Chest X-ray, AP view. Patient: 26 years old, sex F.
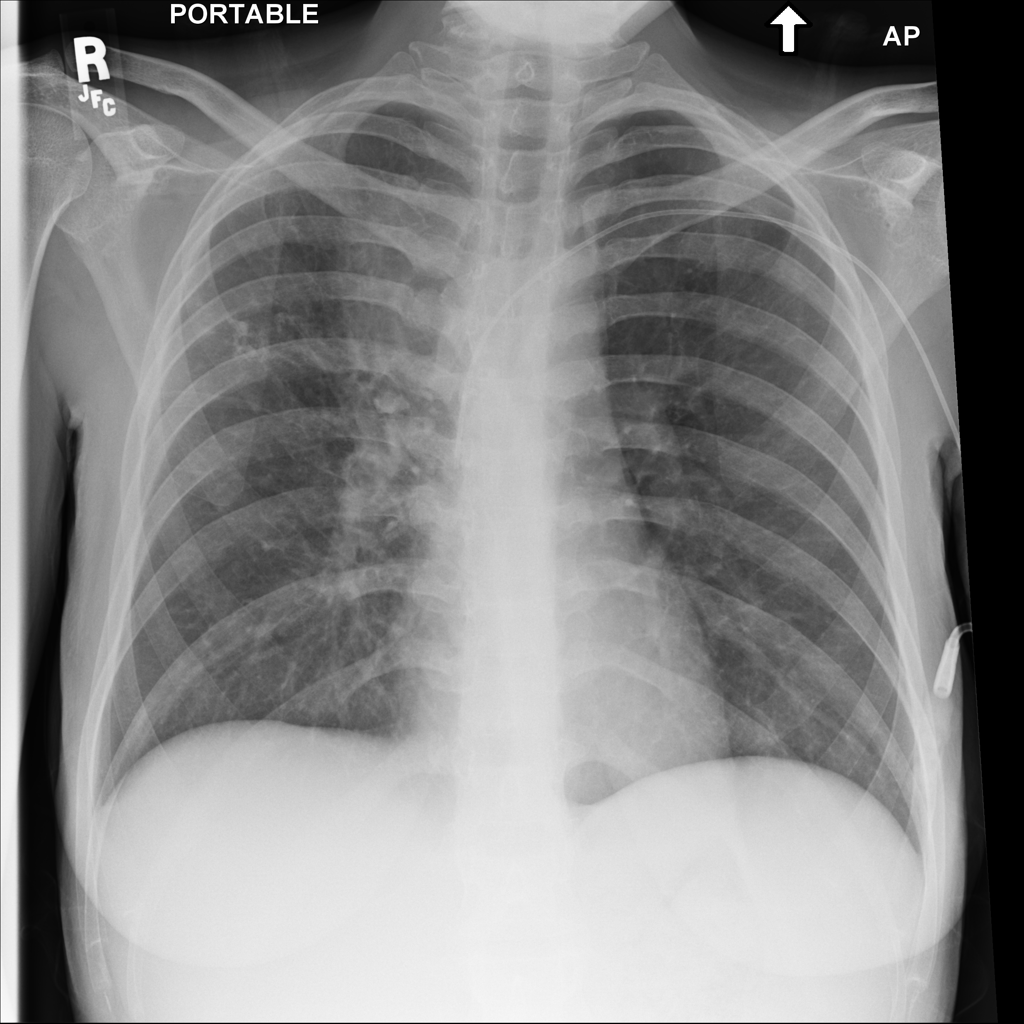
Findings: Consolidation, Effusion, Infiltration, Mass, Nodule